Question: Are Days and days that I'm looking for this problem, but nothing resolved it!
This warning appear after the add of a Student to my Database. The persist of the Data is Ok, so i need to hide this error or adjust it.
So i have a Datables that give me this error:

This is my html code:
'''
<script type="text/javascript">
$(document).ready(function () {
$("#companies").dataTable({
"bServerSide": true,
"sAjaxSource": "/studentiSource",
"bProcessing": true,
"sPaginationType": "full_numbers",
"bJQueryUI": true,
"aoColumns": [
{ "sName": "ID", "mDataProp": null,
"bSearchable": false,
"bSortable": false,
"bVisible": false
},
{ "sName": "NOME",},
{ "sName": "COGNOME"},
{ "sName": "USERNAME"},
{ "sName": "PASSWORD" },
{ "fnRender": function (oObj) {
console.log(oObj);
return '<a href=${pageContext.request.contextPath}/modificaStudente.jsp?id=' + oObj.aData[0] + '>' + 'Gestisci' + '</a>';
}}
]
}).makeEditable({
sUpdateURL : "/updateStudenti" ,
sAddURL: "/studenteServlet",
sDeleteURL: "/deleteStudenti",
fnShowError: function (message, action) {
switch (action) {
case "update":
jAlert(message, "Update failed");
break;
case "delete":
jAlert(message, "Delete failed");
break;
case "add":
$("#lblAddError").html(message);
$("#lblAddError").show();
break;
}
},
fnStartProcessingMode: function () {
$("#processing_message").dialog();
},
fnEndProcessingMode: function () {
$("#processing_message").dialog("close");
}
});
});
'''
And the table is:
'''
<div id="container">
<div id="demo_jui">
<button id="btnAddNewRow" value="Ok">Aggiungi nuovo studente...</button>
<button id="btnDeleteRow" value="cancel">Rimuovi utente selezionato</button>
<div id="processing_message" style="display:none" title="Processing">Attendere.. Caricamento dati in corso</div>
<table id="companies" class="display">
<thead>
<tr>
<th>ID</th>
<th>Nome</th>
<th>Cognome</th>
<th>Username</th>
<th>Password</th>
<th>Dispense</th>
</tr>
</thead>
<tbody >
</tbody>
</table>
</div>
<form id="formAddNewRow" action="#" title="Aggiungi nuovo studente">
<label id="lblAddError" style="display:none" class="error"></label>
<input type="hidden" id="id" name="id" value="-1" rel="0" />
<input type="hidden" value="aggiungi" name="action">
<label for="name">Nome</label><input type="text" name="nome" id="name" class="required" rel="1" />
<br />
<label for="name">Cognome</label><input type="text" name="cognome" id="address" rel="2" />
<br />
<label for="name">Username</label><input type="text" name="username" id="postcode"/>
<br />
<label for="name">Password</label><input type="text" name="password" id="town" rel="3"/>
<br />
</form>
</div>
'''
I'm using Datatables 1.9.4
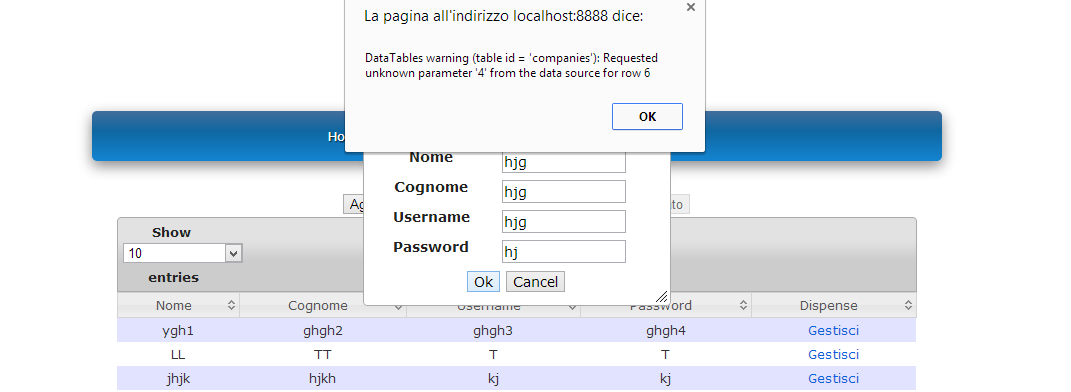
Answer: I cant give you a definitive answer, since you did not include the JSON response from the server.
This message usally means that DataTables is looking at your data source for array position 4 (which is the fifth element -- the password field) and not finding it.
You should make sure that you are returning a response with all the fields specified in the datatables definition, including the password field.